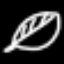
Label: leaf